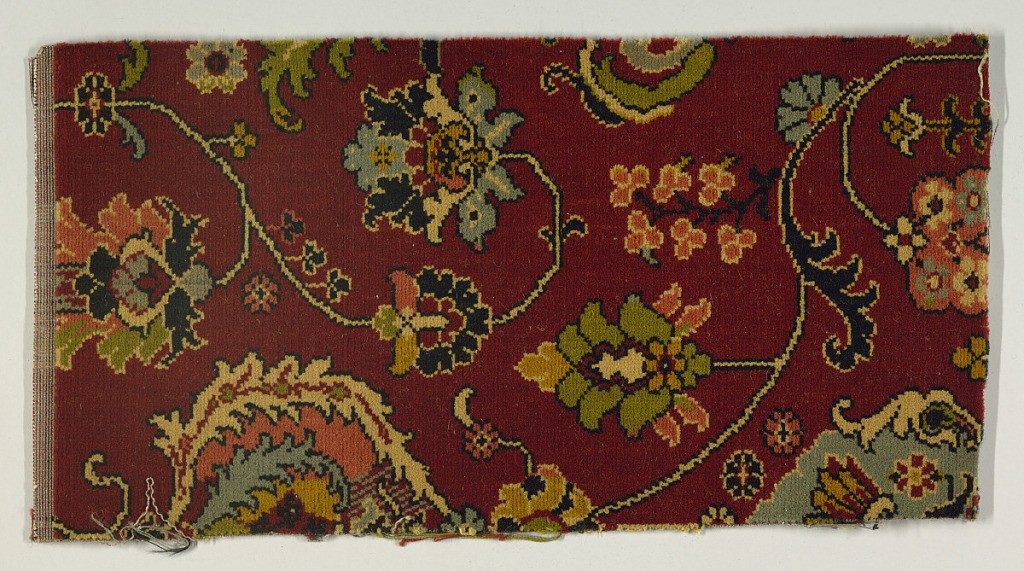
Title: Carpet fragment
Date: ca. 1885
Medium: wool on linen and cotton Technique: warp pile on plain weave foundation
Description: Floral rug design showing Persian influence in bold colors on a dark red ground. Wide plain weave selvage on left side.